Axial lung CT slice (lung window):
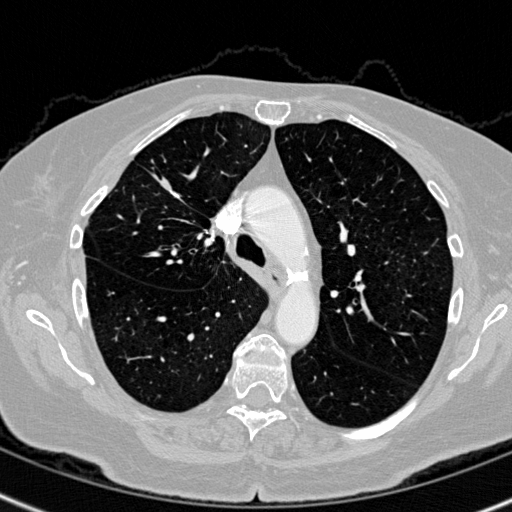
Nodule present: no